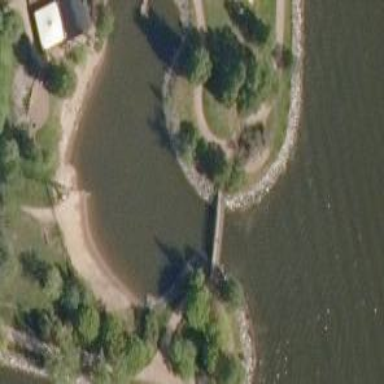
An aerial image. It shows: Footway bridge.